You are looking at the short-time Fourier spectrogram of a bearing's acceleration signal. Based on the visible evidence, which condition applies: normal, inner_race, outer_race, ball?
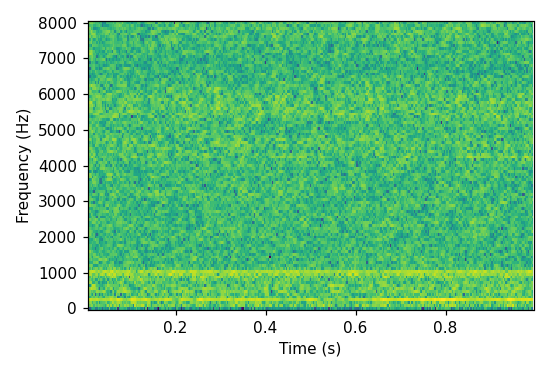
Answer: normal